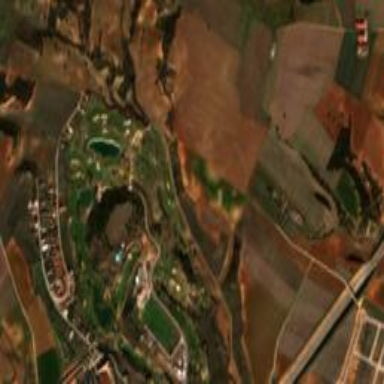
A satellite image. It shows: Golf course.